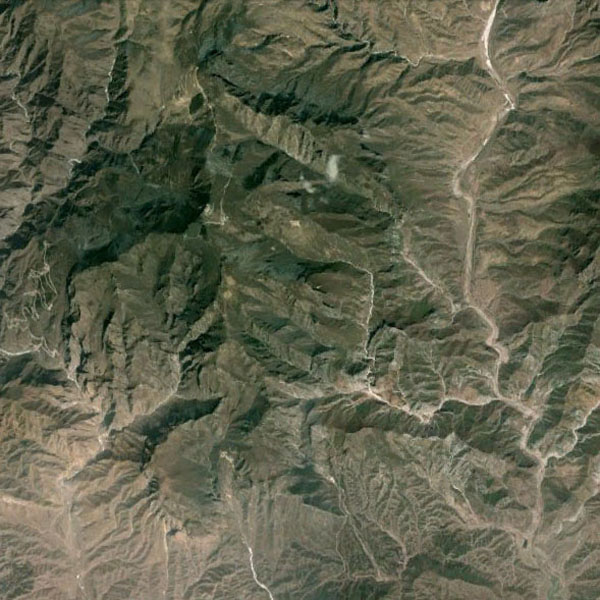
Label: Mountain